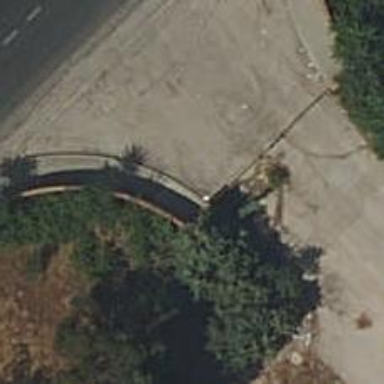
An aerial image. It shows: Raised kerb.